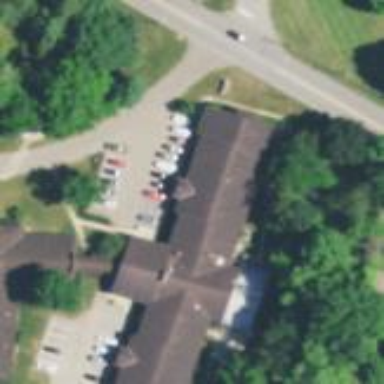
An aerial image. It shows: Nursing home building.